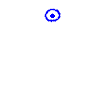
Particle: proton